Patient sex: M
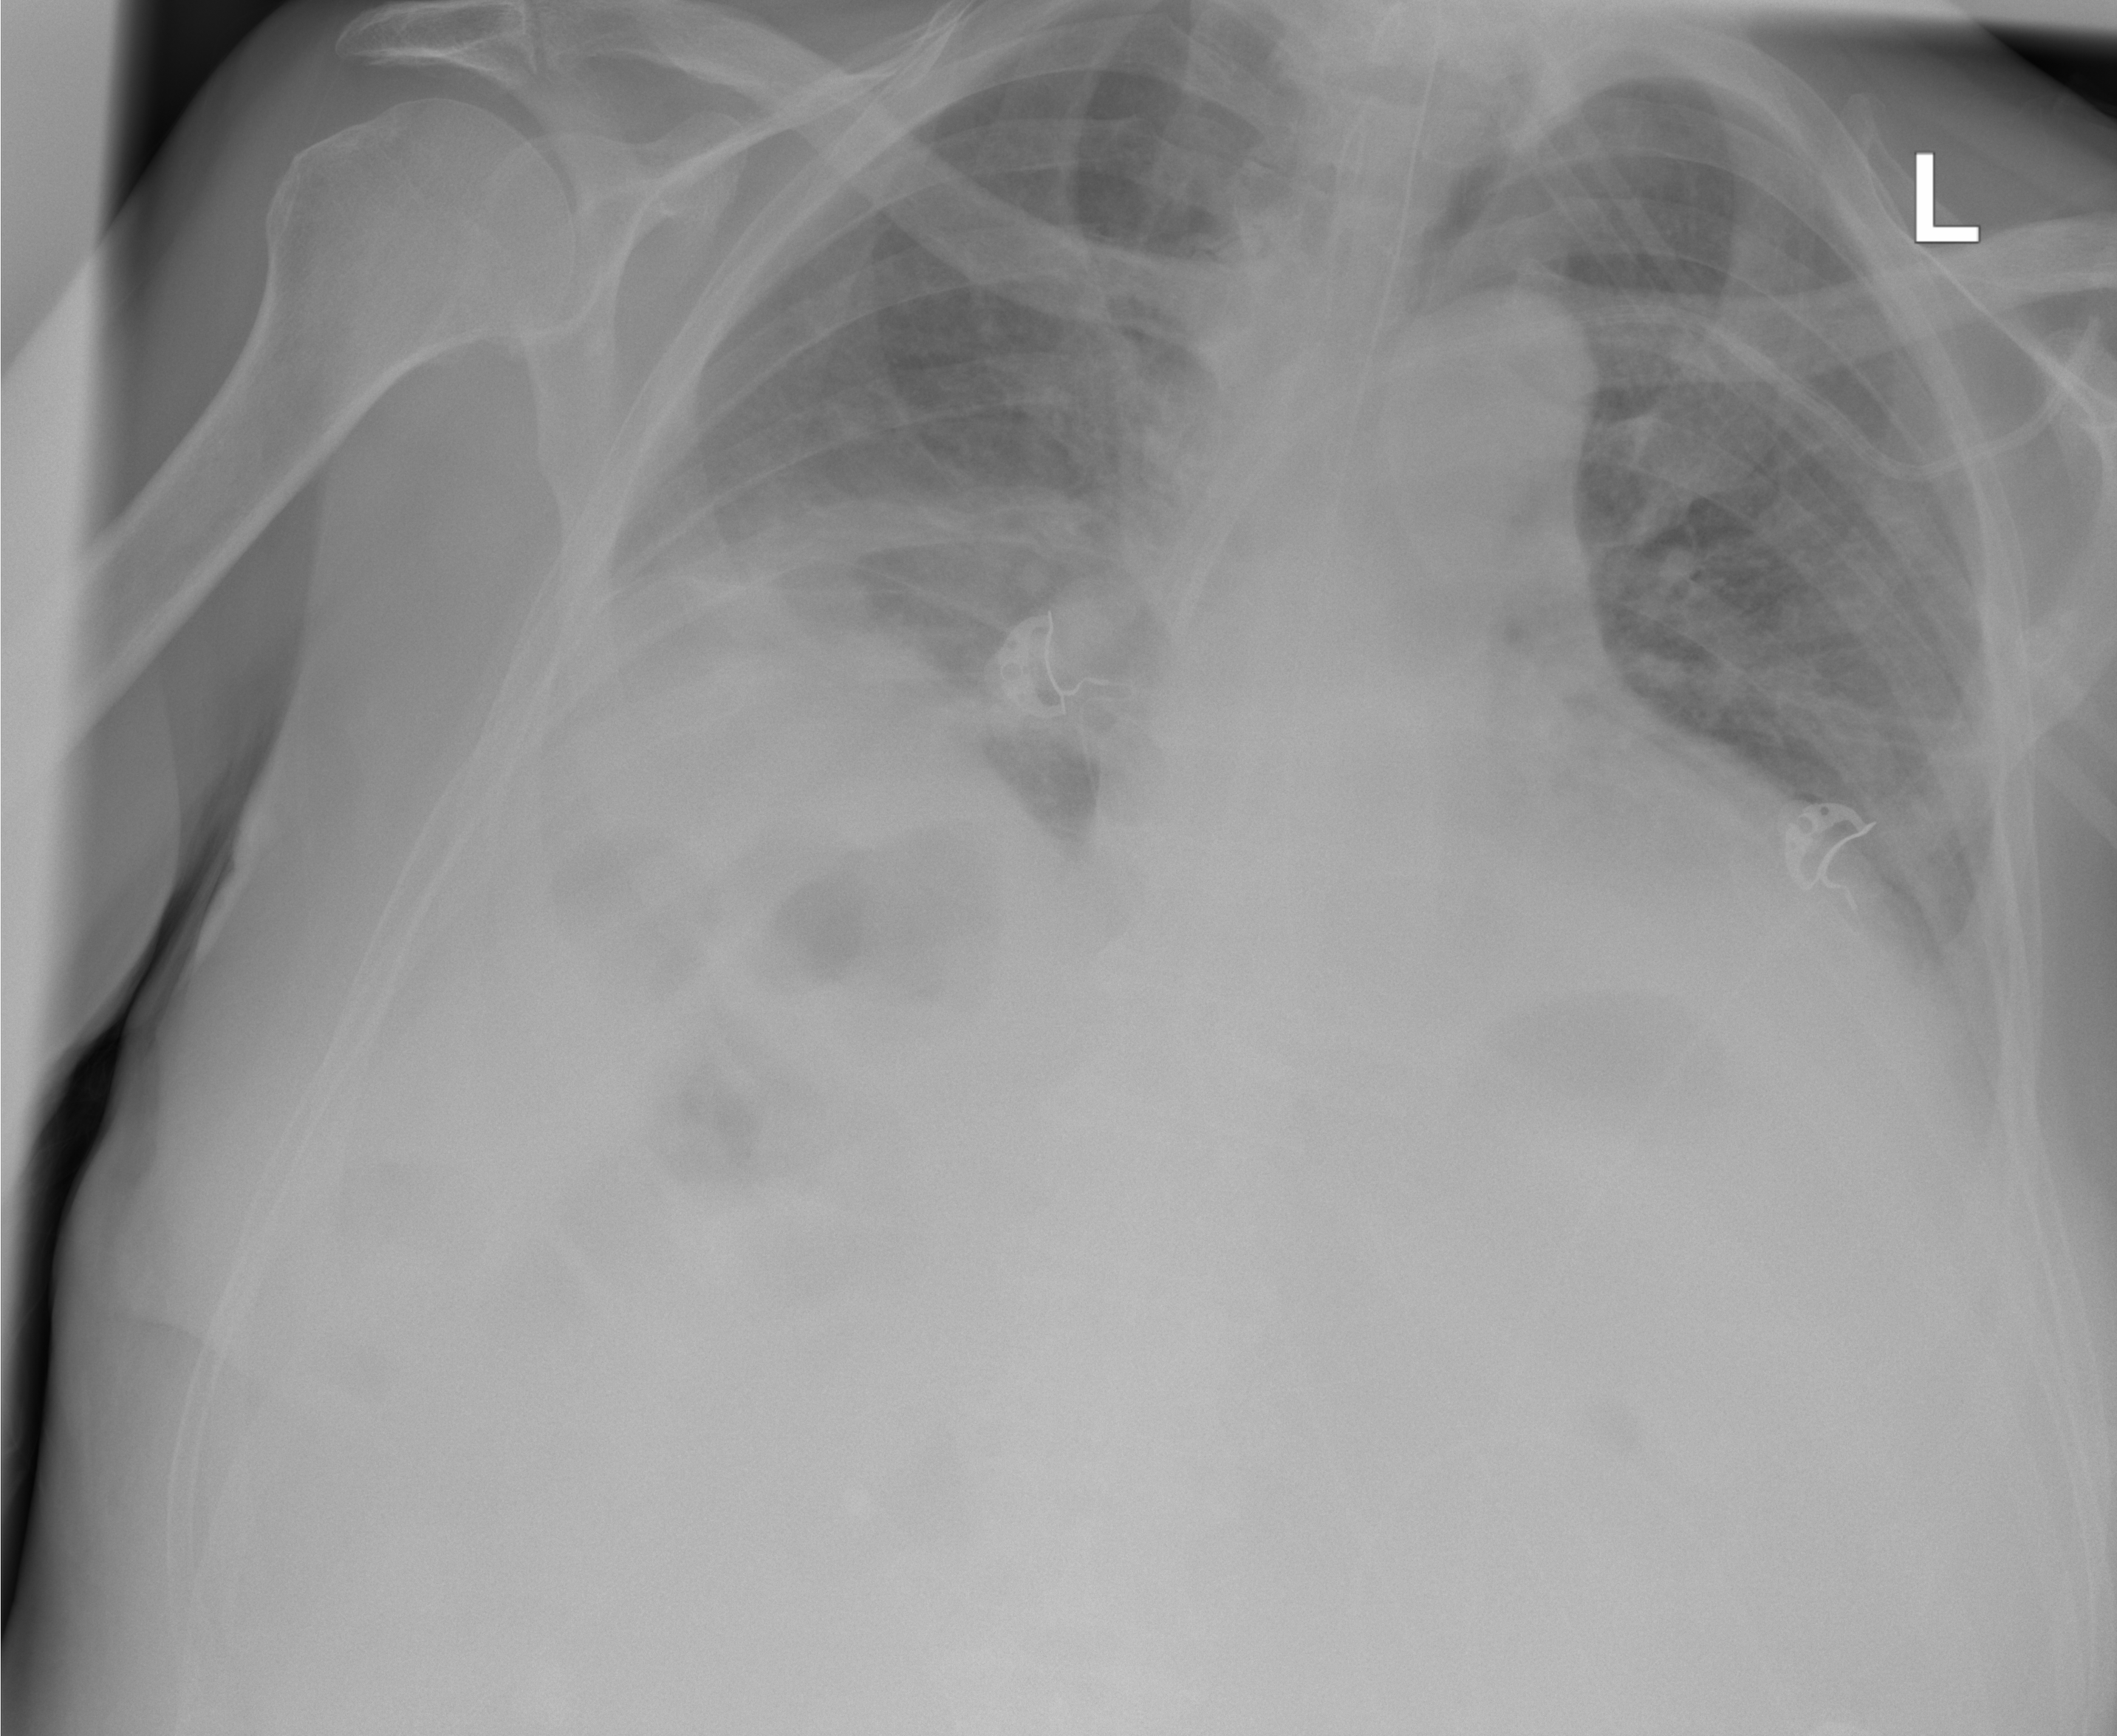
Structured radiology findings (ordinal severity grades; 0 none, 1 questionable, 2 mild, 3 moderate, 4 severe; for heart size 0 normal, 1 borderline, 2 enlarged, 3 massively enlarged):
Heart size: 2
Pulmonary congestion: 2
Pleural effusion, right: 2
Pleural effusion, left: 2
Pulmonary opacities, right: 2
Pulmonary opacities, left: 1
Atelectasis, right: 2
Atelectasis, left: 2